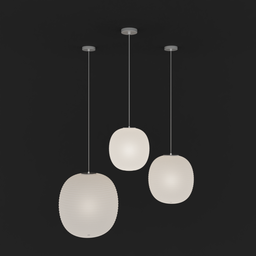
Label: lighting